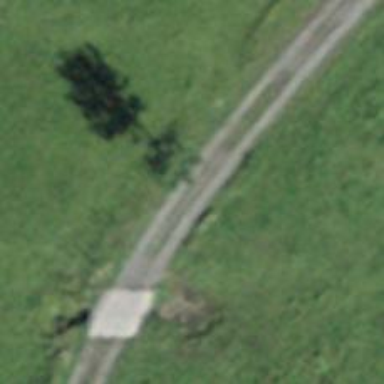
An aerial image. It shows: Fine gravel service road.